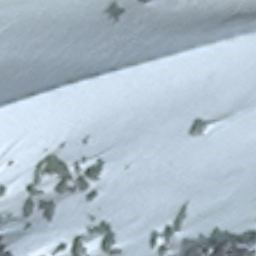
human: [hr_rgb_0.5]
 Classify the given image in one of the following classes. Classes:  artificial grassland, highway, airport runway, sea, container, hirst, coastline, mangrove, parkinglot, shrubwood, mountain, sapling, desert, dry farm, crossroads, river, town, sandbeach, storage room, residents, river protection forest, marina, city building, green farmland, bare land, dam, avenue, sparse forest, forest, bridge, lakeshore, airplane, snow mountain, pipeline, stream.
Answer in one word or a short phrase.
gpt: snow mountain